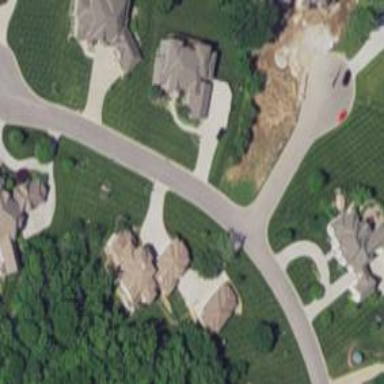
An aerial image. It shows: Driveway.